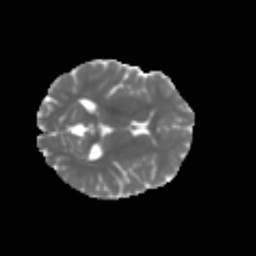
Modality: MD
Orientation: axial
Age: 21
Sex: female
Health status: healthy